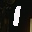
Label: 1